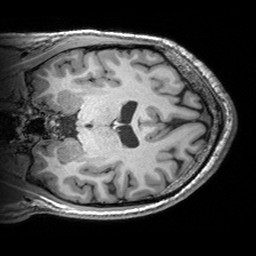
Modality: T1w
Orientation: coronal
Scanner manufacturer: siemens
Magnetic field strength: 3 T
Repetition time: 2.53 s
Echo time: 0.00299 s